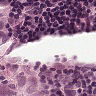
Metastatic tissue present: yes